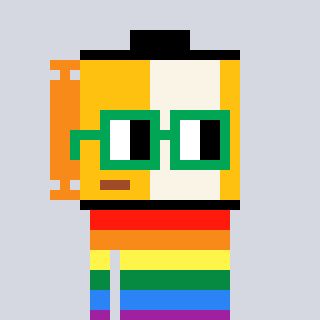
a pixel art character with square green glasses, a film roll-shaped head and a orange-colored body on a cool background